Question:
I am working on a django website which appeared to be working with django 1.64 (although only tested once). In my app's view I have a function contact which when a form that is submitted is supposed to message a website ("mysite").
'''
def contact(request):
if request.method == 'POST':
import urllib
f = { 'body': str(request.POST) }
post_data = urllib.urlencode(f)
curl_to_site(post_data)
def curl_to_site(post_data):
import pycurl
import cStringIO
buf = cStringIO.StringIO()
c = pycurl.Curl()
c.setopt(c.URL, 'mysite.com')
c.setopt(pycurl.SSL_VERIFYPEER, False)
c.setopt(pycurl.SSL_VERIFYHOST, 0)
c.setopt(pycurl.FOLLOWLOCATION, 1)
c.setopt(pycurl.VERBOSE, 1)
c.setopt(pycurl.COOKIEJAR, 'cookie.txt')
c.setopt(pycurl.COOKIEFILE, 'cookie.txt')
c.setopt(pycurl.USERAGENT, "Mozilla/5.0 (Windows; U; Windows NT 6.1; rv:2.2) Gecko/20110201")
c.setopt(pycurl.POST, 1)
c.setopt(pycurl.TIMEOUT, 5)
c.setopt(pycurl.CONNECTTIMEOUT, 6)
c.setopt(c.WRITEFUNCTION, buf.write)
c.perform()
c.close()
print buf.getvalue()
buf.close()
return
'''
When I submit the form The request hangs forever. please see screenshot. The Curl output is :
'''
* Hostname was NOT found in DNS cache
* Trying xxx.xx.xx.xx...
* Connected to *****.com (xxx.xx.xx.xx) port 80 (#0)
> POST /index/e HTTP/1.1
User-Agent: Mozilla/5.0 (Windows; U; Windows NT 6.1; rv:2.2) Gecko/20110201
Host: to *****.com
Accept: */*
Content-Type: application/x-www-form-urlencoded
Expect: 100-continue
< HTTP/1.1 100 Continue
'''
This did work once. I've added a lot more options but I'm not sure if the reason for failure is an upgrade to django 1.7 or if this is unrelated. How can I fix this and get it going again?
EDIT:
I replaced:
'''
curl_to_site(post_data)
'''
with:
'''
import requests
r = requests.post('mysite.com', data=post_data)
'''
and it worked right away , so I never got back to pycurl. I had to move on to the next stage of the progect so I didn't get back to pycurl. However it definitively was not the upgrade to django 1.7
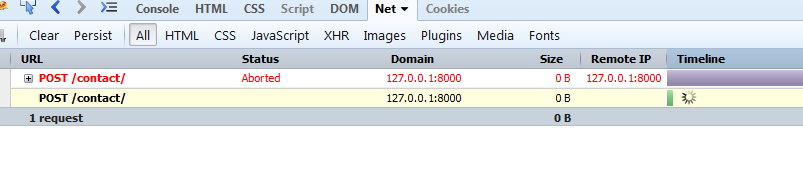
Answer: I would first try to open up a python shell, import pycurl and then run your curl command manually. Open your terminal, run python and type this:
'''
import pycurl
import cStringIO
buf = cStringIO.StringIO()
c = pycurl.Curl()
c.setopt(c.URL, 'mysite.com')
c.setopt(pycurl.SSL_VERIFYPEER, False)
c.setopt(pycurl.SSL_VERIFYHOST, 0)
c.setopt(pycurl.FOLLOWLOCATION, 1)
c.setopt(pycurl.VERBOSE, 1)
c.setopt(pycurl.COOKIEJAR, 'cookie.txt')
c.setopt(pycurl.COOKIEFILE, 'cookie.txt')
c.setopt(pycurl.USERAGENT, "Mozilla/5.0 (Windows; U; Windows NT 6.1; rv:2.2) Gecko/20110201")
c.setopt(pycurl.POST, 1)
c.setopt(pycurl.TIMEOUT, 5)
c.setopt(pycurl.CONNECTTIMEOUT, 6)
c.setopt(c.WRITEFUNCTION, buf.write)
c.perform()
c.close()
'''
Does it work? If not, we now know that the Django upgrade is not responsible for your problem.
Next I would check the response content of your failed request (POST /contact/), if Django is in debug mode then you may get a full stack-trace of why the request was aborted. Though, an aborted request may not have any content at all. Still this is something you should check.
So, next I would make sure that you can ping mysite.com, if not, check mysite.com's dns rules and the web hosting config. You should also ssh into the server you make the curl call from and make sure it can ping your destination server (mysite.com).
Let me know if any of that helped, I hope it did.